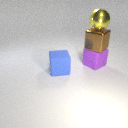
large purple rubber cube below large brown metal cube